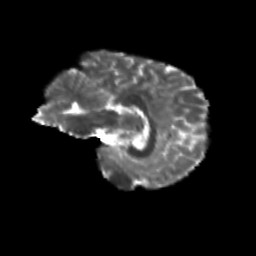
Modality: T2w
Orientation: sagittal
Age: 13
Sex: female
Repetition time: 9.512 s
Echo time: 0.089 s